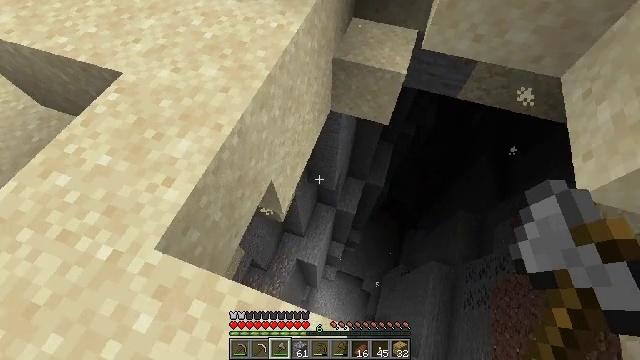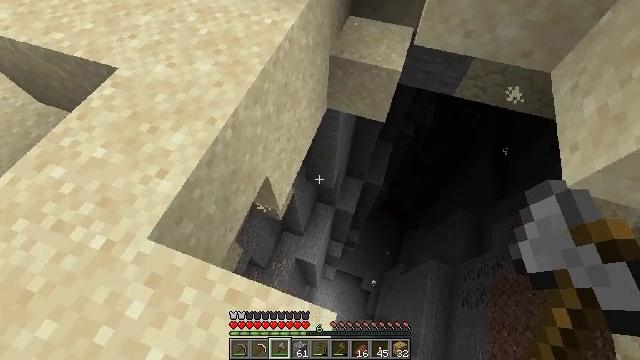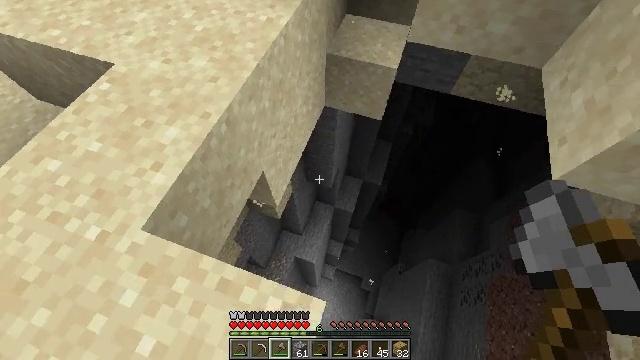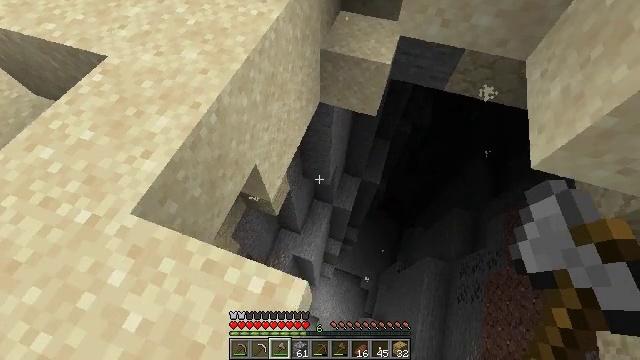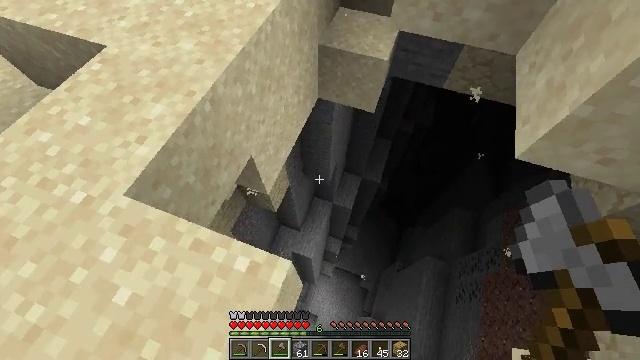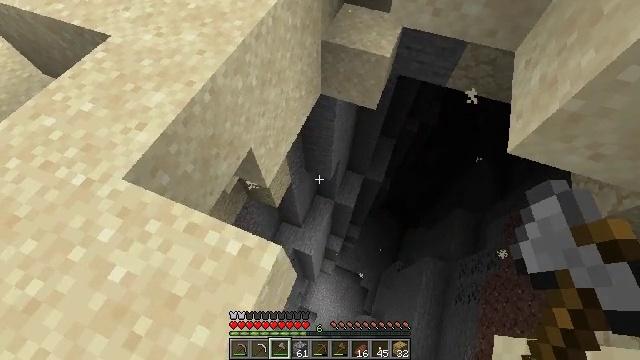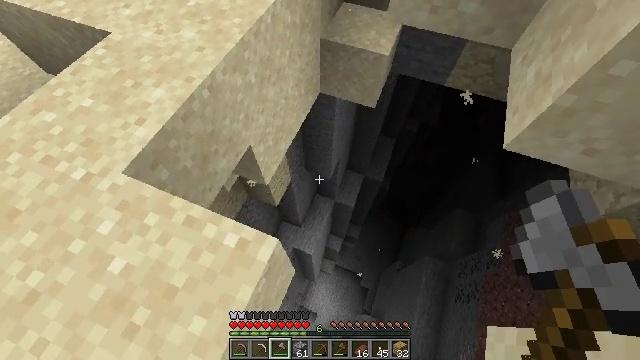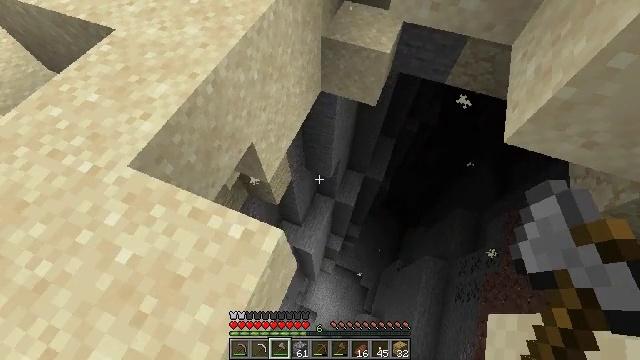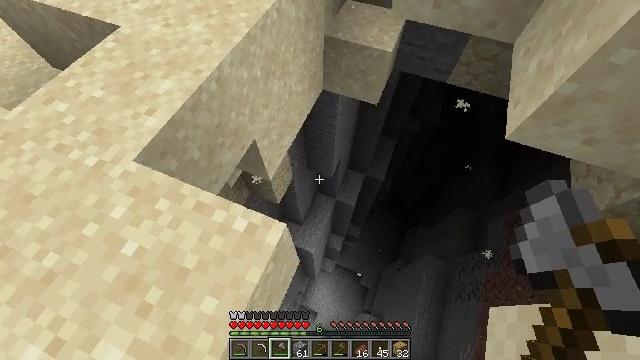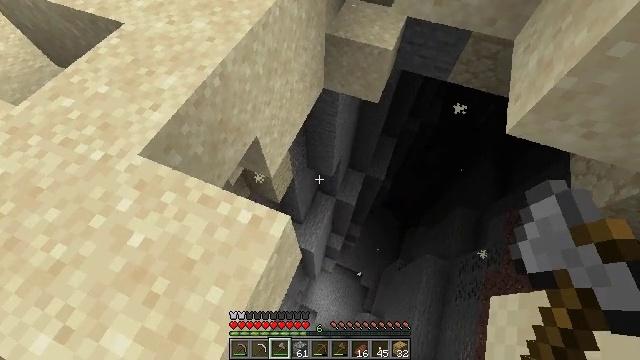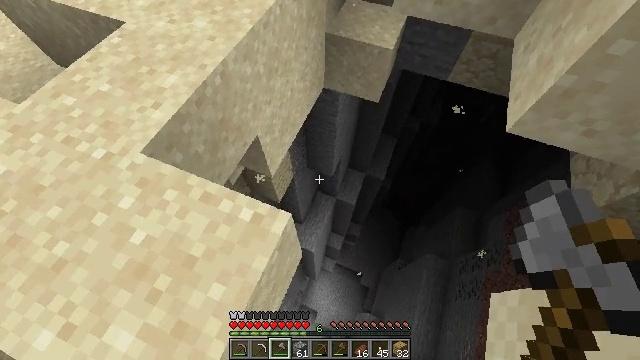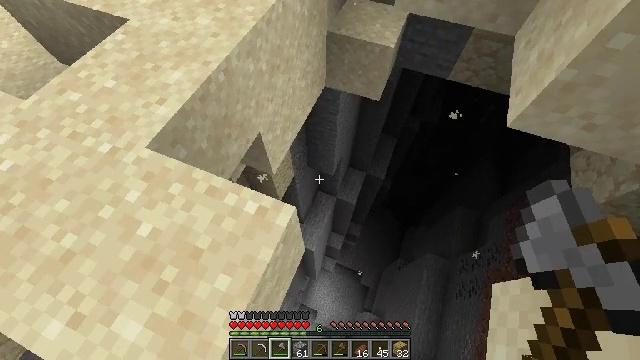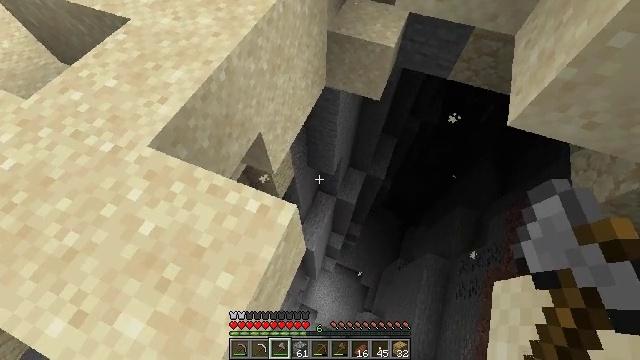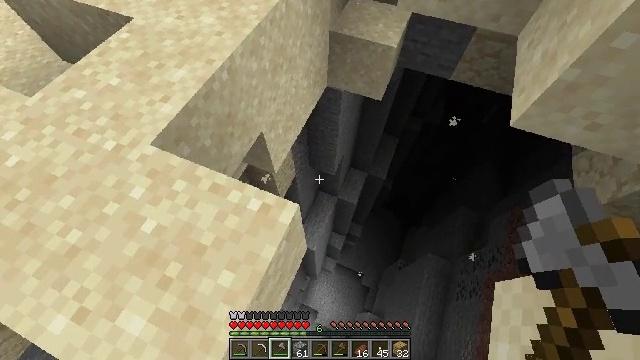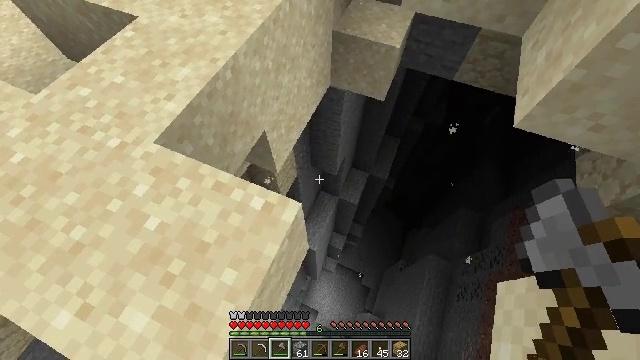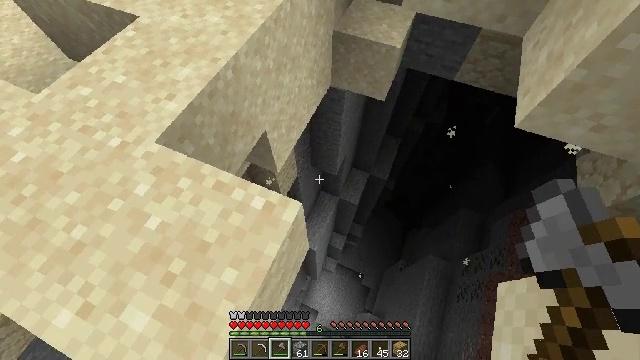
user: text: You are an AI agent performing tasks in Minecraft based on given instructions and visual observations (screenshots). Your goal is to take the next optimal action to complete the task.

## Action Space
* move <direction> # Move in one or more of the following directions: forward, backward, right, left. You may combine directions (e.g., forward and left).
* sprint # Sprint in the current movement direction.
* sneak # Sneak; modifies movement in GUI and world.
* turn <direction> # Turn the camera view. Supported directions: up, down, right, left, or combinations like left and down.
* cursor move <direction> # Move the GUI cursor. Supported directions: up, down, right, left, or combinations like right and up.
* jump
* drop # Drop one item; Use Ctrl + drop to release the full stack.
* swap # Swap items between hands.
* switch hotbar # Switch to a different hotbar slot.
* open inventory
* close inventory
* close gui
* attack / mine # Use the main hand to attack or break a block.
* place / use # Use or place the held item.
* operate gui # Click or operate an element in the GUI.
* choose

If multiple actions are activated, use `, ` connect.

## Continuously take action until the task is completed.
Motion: motion action
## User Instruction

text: Dig up some sand.
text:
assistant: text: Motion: move back and move right, sneak
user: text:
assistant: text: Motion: move back and move right, sneak
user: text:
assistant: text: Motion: move back and move right, sneak
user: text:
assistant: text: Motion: move back and move right, sneak, turn left
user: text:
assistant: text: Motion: move back and move right, sneak, turn left
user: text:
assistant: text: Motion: move back and move right, sneak
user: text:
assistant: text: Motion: move back and move right, sneak
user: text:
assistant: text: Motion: move back and move right, sneak
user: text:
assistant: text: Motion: move back and move right, sneak
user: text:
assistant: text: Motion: move back and move right, sneak
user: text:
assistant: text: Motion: sneak
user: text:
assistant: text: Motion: sneak
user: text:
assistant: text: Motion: sneak
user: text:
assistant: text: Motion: sneak
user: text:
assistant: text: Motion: sneak
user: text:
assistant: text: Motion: sneak
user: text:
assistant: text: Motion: sneak
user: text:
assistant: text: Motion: sneak
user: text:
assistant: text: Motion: move forward, sneak
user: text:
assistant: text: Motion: move forward, sneak
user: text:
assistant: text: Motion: move forward, sneak
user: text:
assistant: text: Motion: move forward, sneak
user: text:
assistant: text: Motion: move forward, sneak
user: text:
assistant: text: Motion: move forward and move right, sneak
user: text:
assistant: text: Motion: move forward and move right, sneak
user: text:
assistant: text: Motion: move forward and move right, sneak
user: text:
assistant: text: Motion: move forward and move right, sneak
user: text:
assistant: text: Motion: move forward, sneak
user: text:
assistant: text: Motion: sneak
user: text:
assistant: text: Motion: sneak